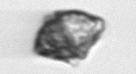
Label: Kryptoperidinium_triquetrum